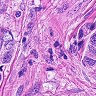
Metastatic tissue present: yes